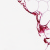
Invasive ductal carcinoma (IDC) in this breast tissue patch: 0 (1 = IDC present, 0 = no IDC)